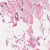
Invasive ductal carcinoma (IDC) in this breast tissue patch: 0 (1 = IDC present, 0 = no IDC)